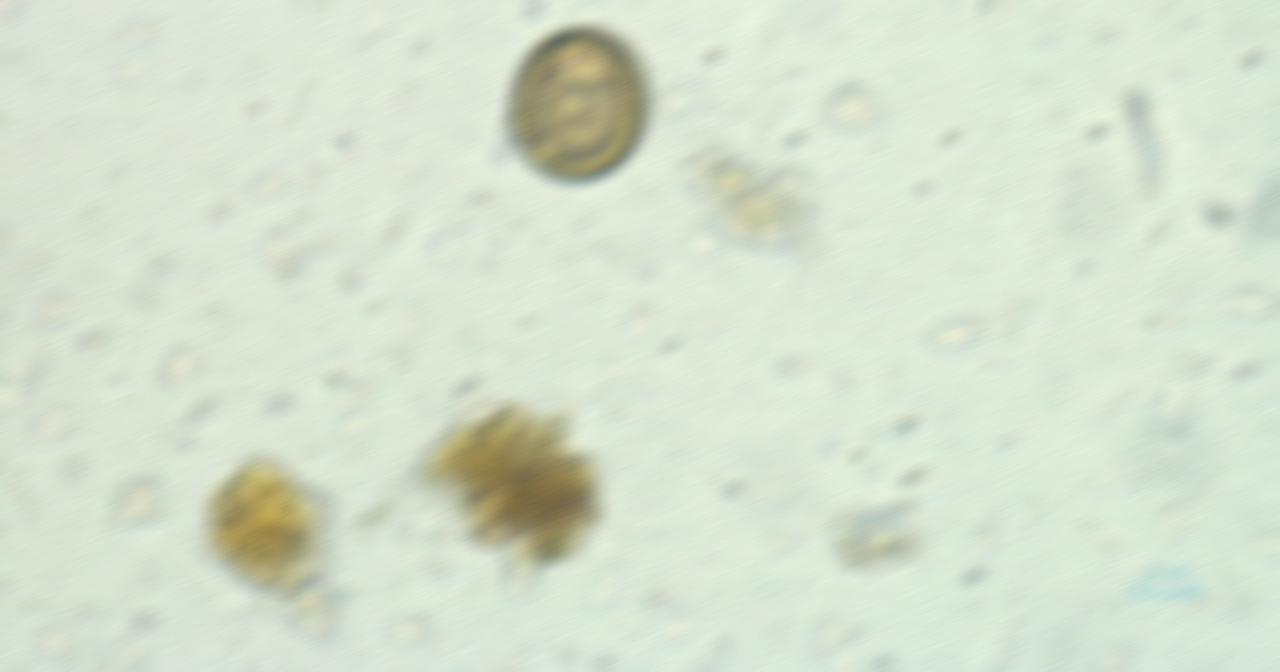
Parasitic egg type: Taenia spp. egg